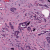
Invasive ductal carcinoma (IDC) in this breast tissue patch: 1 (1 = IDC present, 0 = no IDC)